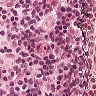
Metastatic tissue present: no